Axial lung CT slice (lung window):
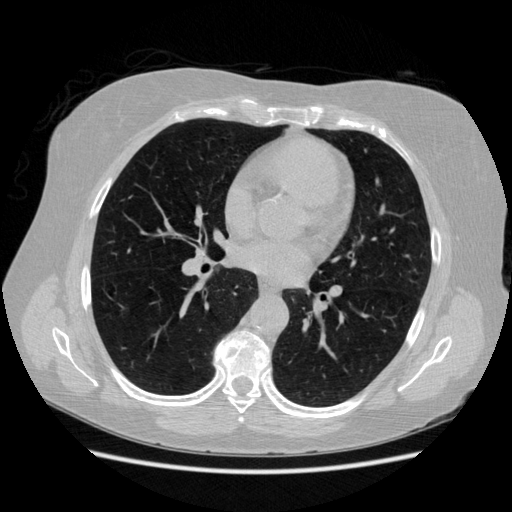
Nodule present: no